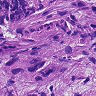
Metastatic tissue present: yes